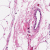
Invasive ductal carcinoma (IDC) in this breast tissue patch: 0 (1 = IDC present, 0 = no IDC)